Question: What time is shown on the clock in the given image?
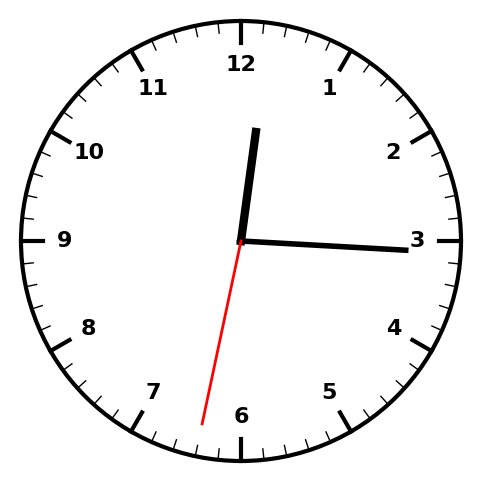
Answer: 12:15:32